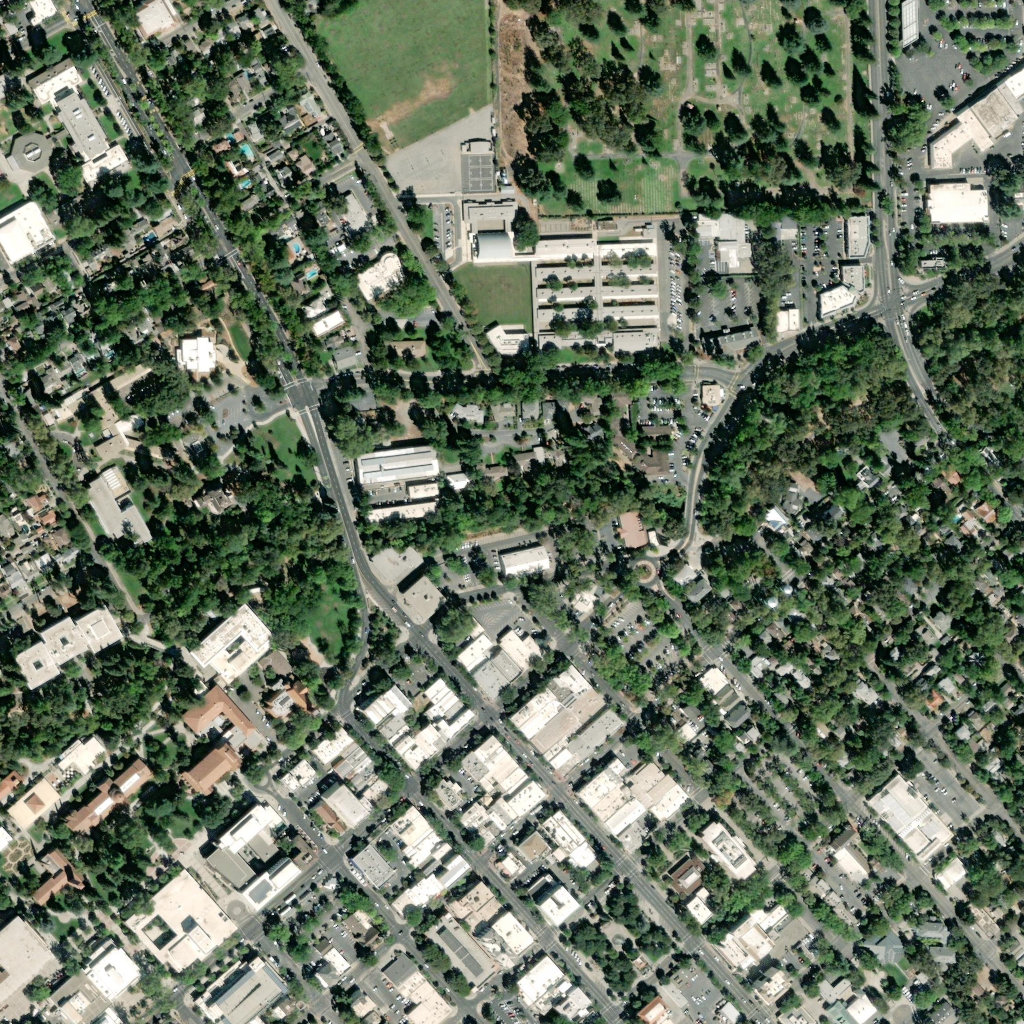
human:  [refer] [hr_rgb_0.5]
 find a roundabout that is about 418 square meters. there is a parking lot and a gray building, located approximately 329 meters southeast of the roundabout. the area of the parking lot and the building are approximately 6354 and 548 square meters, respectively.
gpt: <box>[[23, 38, 26, 41, 0]]</box>